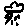
Label: cloud